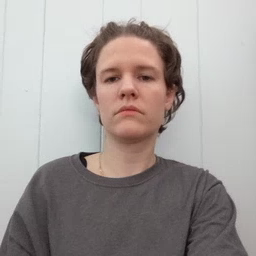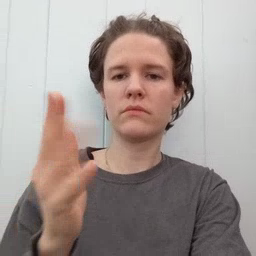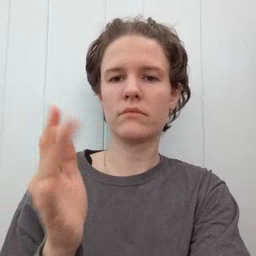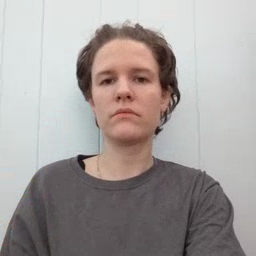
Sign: finger